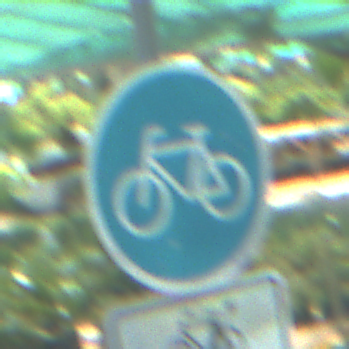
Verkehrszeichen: Radweg
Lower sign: EinspurigeFahrzeugeFrei6
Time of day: MorningAfternoon
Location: Roofed (Special)
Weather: PartlyCloudy
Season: NotSpecified
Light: Natural